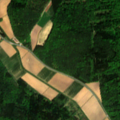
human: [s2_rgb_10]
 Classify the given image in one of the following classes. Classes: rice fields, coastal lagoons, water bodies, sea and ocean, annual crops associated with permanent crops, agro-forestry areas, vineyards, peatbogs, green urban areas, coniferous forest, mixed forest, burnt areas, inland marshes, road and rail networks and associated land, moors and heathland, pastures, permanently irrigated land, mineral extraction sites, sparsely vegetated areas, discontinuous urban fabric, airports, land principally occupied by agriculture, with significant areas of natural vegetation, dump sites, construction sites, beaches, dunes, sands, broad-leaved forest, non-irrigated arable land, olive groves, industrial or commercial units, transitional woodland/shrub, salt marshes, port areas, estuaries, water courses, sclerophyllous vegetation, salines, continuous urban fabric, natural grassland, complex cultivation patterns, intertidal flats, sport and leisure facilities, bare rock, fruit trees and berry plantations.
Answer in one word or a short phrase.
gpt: non-irrigated arable land, broad-leaved forest, mixed forest